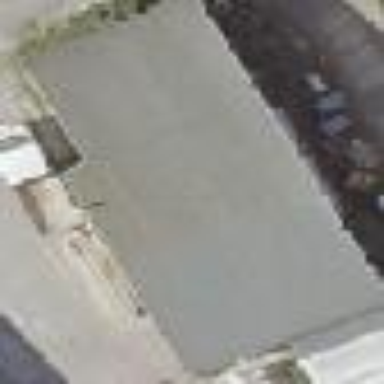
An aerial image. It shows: Commercial building.